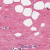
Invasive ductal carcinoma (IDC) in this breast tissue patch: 0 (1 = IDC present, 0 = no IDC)